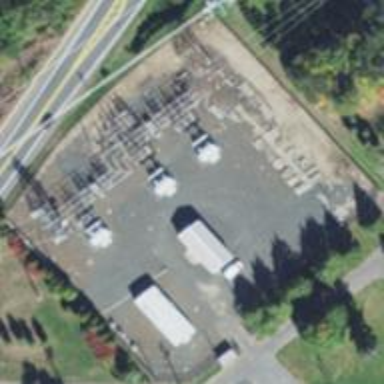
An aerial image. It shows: Outdoor distribution power substation.